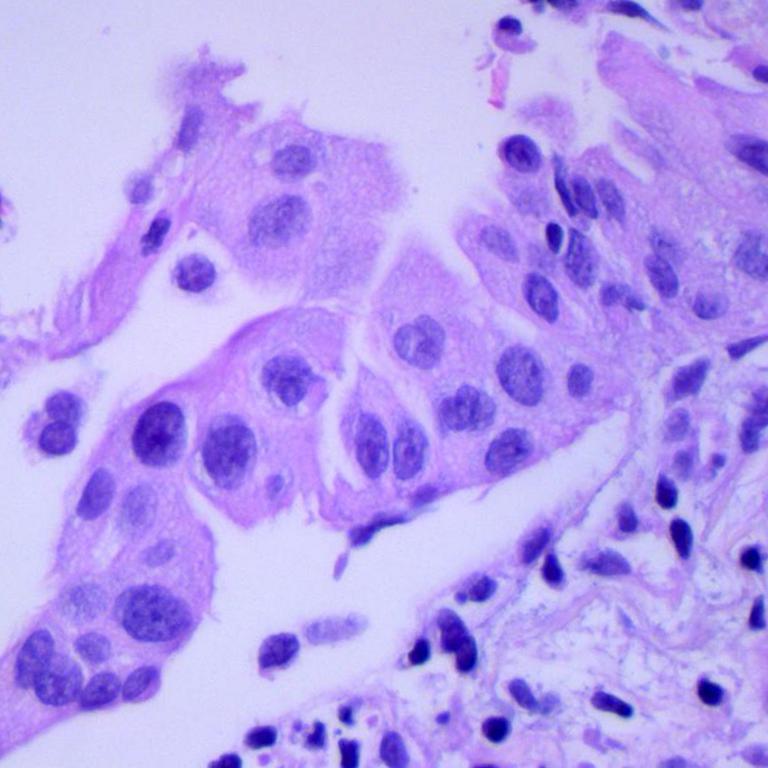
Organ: lung
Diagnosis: adenocarcinomas